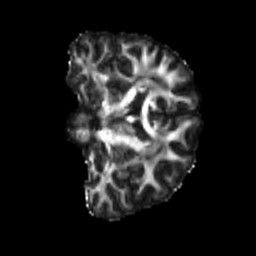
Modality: FA
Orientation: coronal
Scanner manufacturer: siemens
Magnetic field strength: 3 T
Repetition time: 4 s
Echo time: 0.0594 s